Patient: sex M, age 79
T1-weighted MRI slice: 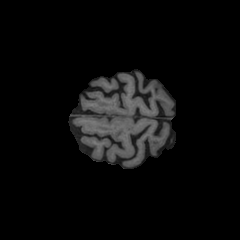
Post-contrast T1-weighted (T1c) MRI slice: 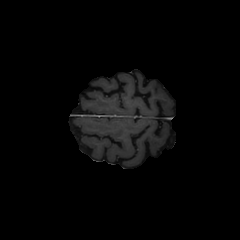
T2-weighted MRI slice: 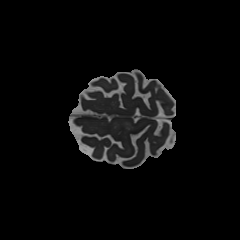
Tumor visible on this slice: no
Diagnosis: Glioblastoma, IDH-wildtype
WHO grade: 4